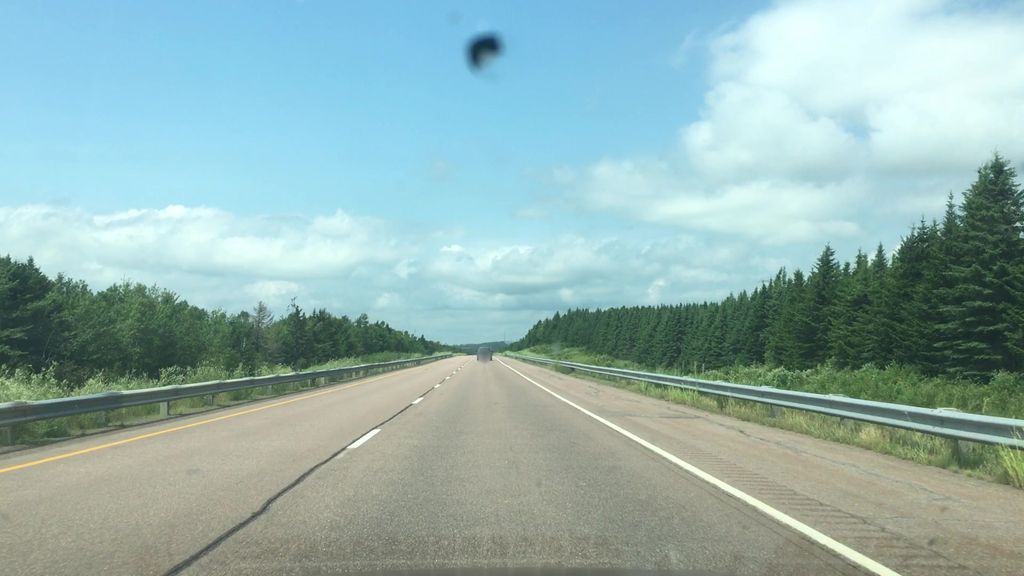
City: charlottetown